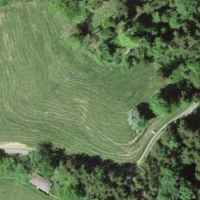
EUNIS habitat code: 44
Species observed at this site:
Convallaria majalis